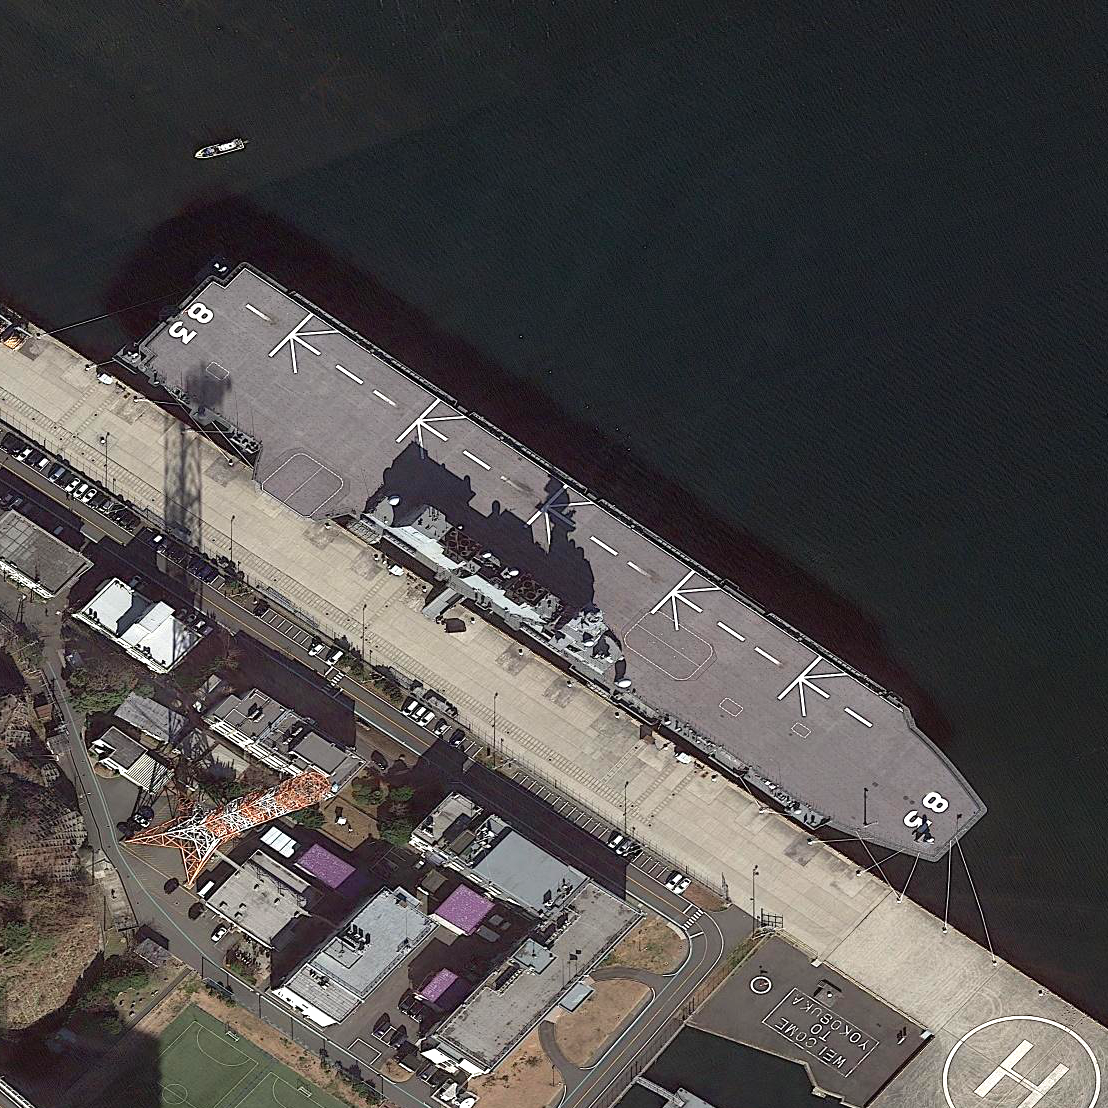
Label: assault